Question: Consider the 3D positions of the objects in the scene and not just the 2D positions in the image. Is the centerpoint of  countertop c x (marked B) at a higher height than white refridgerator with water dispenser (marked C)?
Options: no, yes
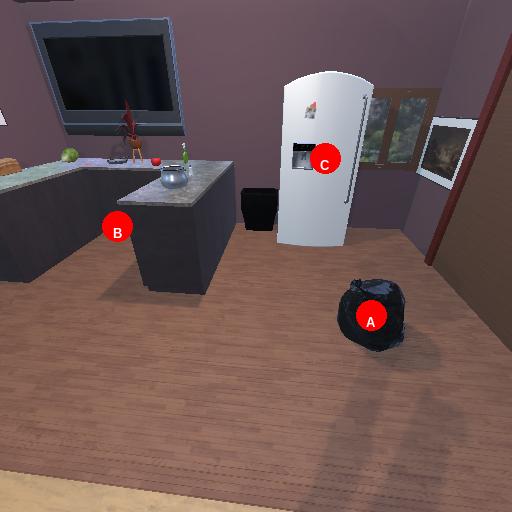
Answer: no